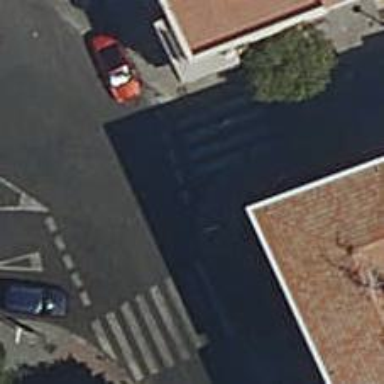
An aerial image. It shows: Bollard barrier.